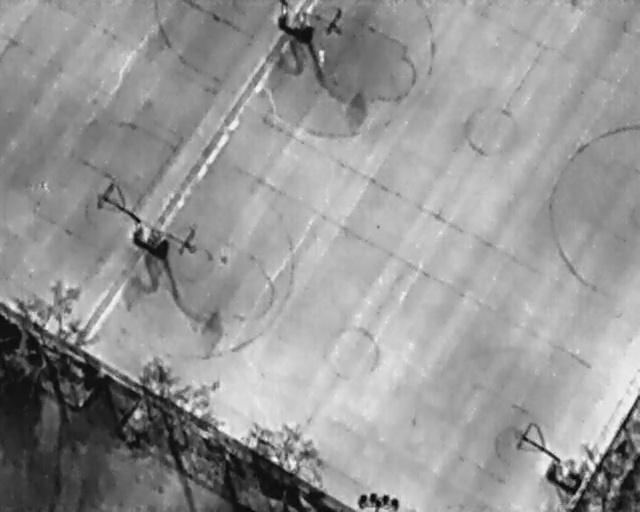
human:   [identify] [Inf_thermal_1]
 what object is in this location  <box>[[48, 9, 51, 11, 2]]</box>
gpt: <ref>1 medium person at the top</ref>